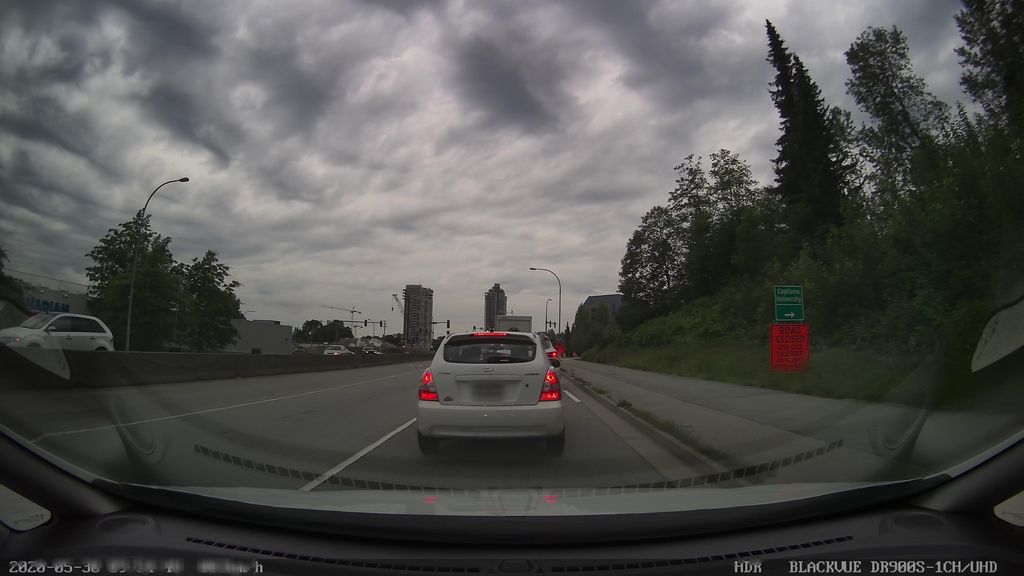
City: vancouver